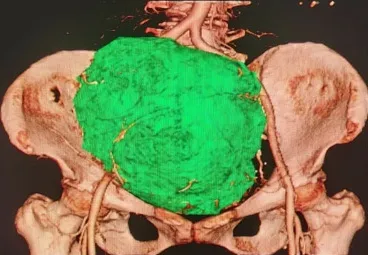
Three-dimensional imaging based on CT scan shows a huge abdominal mass.
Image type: radiology (ct)